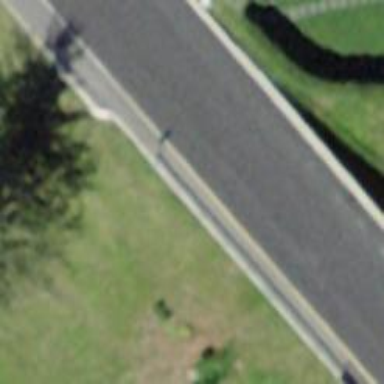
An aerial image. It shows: Asphalt tertiary road on bridge.